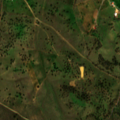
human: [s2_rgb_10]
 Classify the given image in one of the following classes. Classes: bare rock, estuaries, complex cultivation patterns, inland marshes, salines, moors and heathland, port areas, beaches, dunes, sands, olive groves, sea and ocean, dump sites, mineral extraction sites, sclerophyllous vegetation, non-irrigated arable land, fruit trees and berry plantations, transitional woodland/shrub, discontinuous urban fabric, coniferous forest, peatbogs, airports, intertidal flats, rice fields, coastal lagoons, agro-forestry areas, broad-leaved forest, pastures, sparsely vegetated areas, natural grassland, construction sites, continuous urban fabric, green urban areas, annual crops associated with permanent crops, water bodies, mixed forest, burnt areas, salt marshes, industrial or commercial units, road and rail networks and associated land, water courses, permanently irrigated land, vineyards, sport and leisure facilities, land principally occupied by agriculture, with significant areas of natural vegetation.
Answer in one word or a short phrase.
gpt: non-irrigated arable land, complex cultivation patterns, agro-forestry areas, transitional woodland/shrub